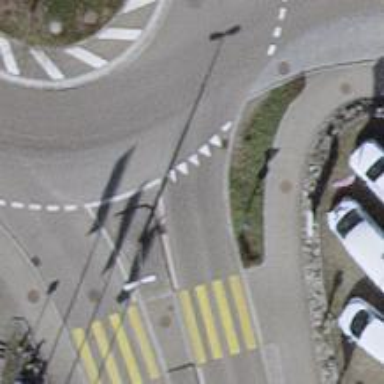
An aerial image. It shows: Road with "give way" sign.